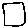
Label: square